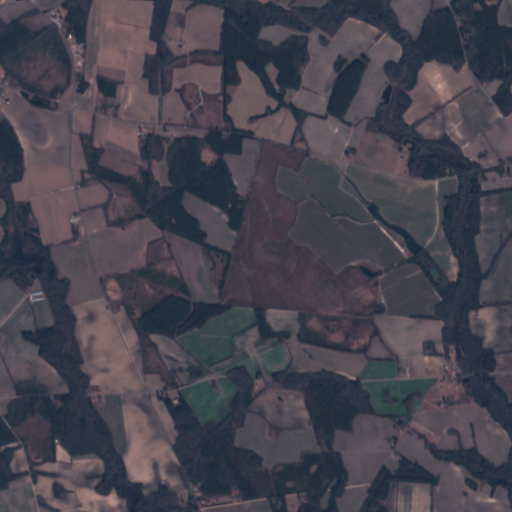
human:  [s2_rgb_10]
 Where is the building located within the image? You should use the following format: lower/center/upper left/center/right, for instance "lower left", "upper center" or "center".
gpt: The building is located in the lower right of the image.
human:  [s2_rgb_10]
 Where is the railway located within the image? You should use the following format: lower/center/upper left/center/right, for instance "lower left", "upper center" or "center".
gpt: The railway is located in the left of the image.
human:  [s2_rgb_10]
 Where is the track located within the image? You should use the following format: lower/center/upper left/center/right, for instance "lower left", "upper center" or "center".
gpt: There is no track in the image.